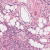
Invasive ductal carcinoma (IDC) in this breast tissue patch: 1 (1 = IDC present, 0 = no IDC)